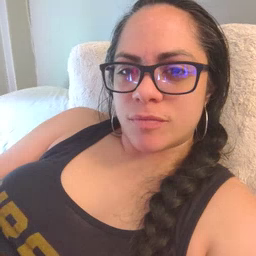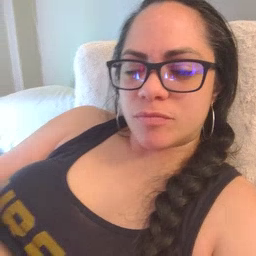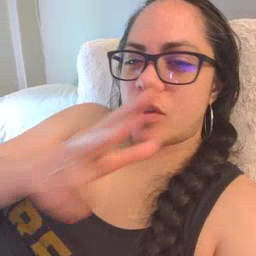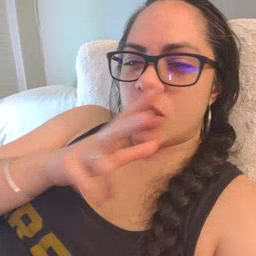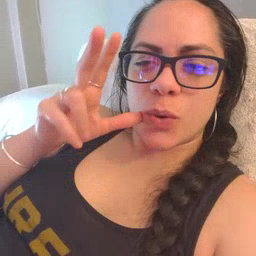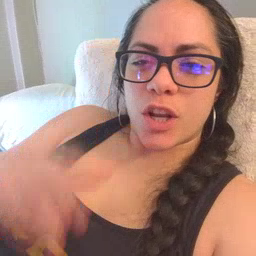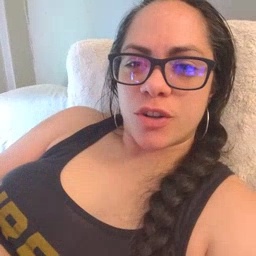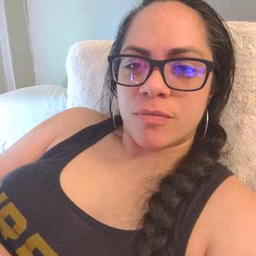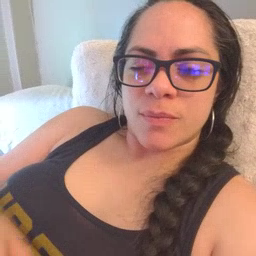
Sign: underwear